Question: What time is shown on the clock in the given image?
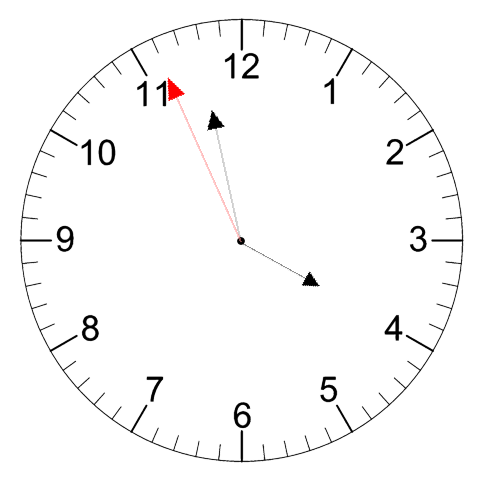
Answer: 03:57:56